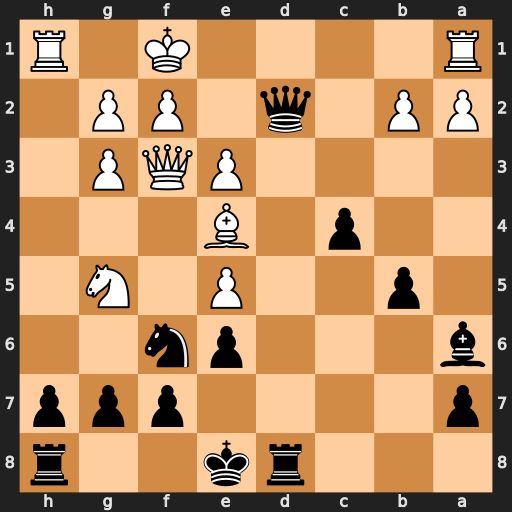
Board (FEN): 3rk2r/p4ppp/b3pn2/1p2P1N1/2p1B3/4PQP1/PP1q1PP1/R4K1R
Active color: b
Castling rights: k
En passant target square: -
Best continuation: Qxb2 Bc6+ Ke7 exf6+ gxf6 Re1 fxg5